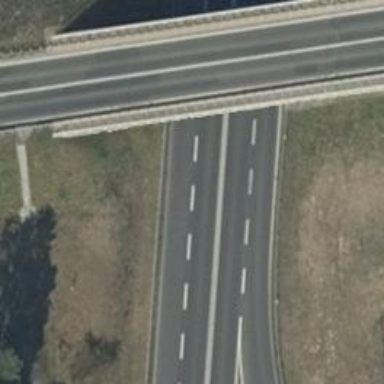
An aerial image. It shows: Asphalt trunk motorway.